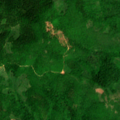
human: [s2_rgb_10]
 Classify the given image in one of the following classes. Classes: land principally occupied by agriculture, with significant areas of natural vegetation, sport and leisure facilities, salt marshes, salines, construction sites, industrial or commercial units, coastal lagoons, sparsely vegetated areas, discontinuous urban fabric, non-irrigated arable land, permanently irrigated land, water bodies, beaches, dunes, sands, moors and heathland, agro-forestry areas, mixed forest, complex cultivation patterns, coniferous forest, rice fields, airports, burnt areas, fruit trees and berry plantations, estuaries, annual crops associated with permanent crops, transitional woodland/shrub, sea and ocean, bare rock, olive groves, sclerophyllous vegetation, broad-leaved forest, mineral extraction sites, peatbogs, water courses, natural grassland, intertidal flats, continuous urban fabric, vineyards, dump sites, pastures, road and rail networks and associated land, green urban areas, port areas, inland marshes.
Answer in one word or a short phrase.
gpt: complex cultivation patterns, land principally occupied by agriculture, with significant areas of natural vegetation, broad-leaved forest